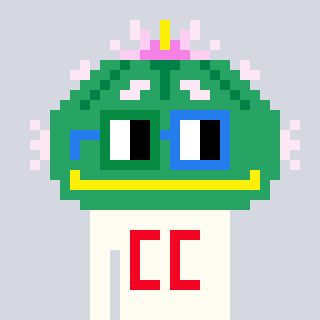
a pixel art character with square green and blue glasses, a peyote-shaped head and a grayscale-colored body on a cool background